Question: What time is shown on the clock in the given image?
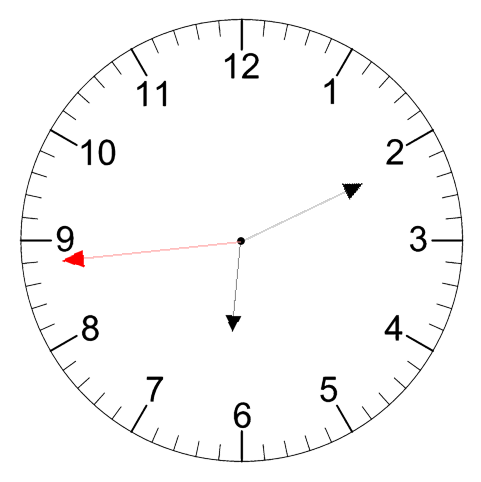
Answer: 06:10:44